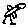
Label: bird